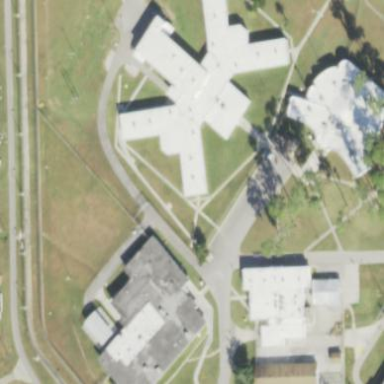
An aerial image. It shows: Prison building.